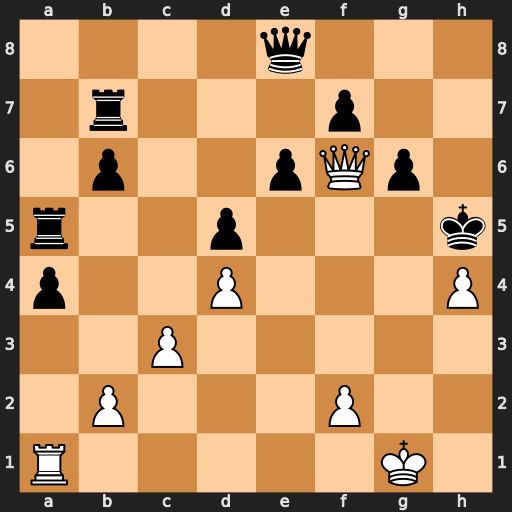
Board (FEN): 4q3/1r3p2/1p2pQp1/r2p3k/p2P3P/2P5/1P3P2/R5K1
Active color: w
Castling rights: -
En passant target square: -
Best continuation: Qg5#